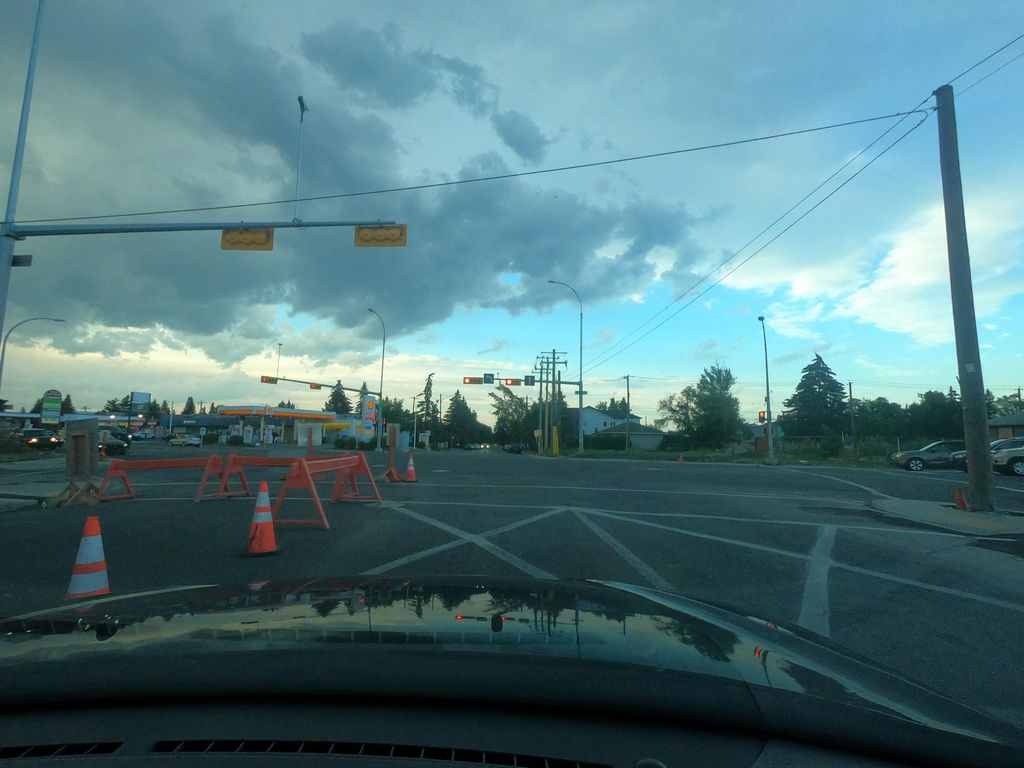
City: calgary